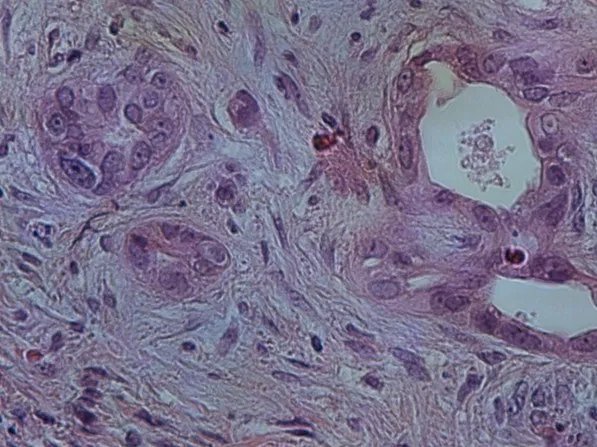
Microscopic focus of pancreatic adenocarcinoma with desmoplastic reaction (Hematoxylin-Eosin x 400).
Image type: pathology (h&e)